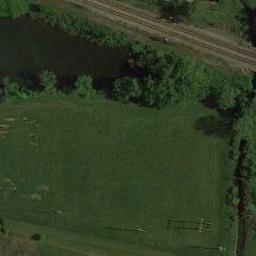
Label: meadow